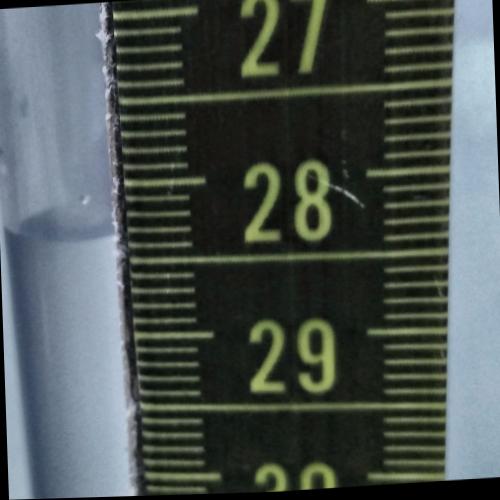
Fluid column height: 28.3 cm